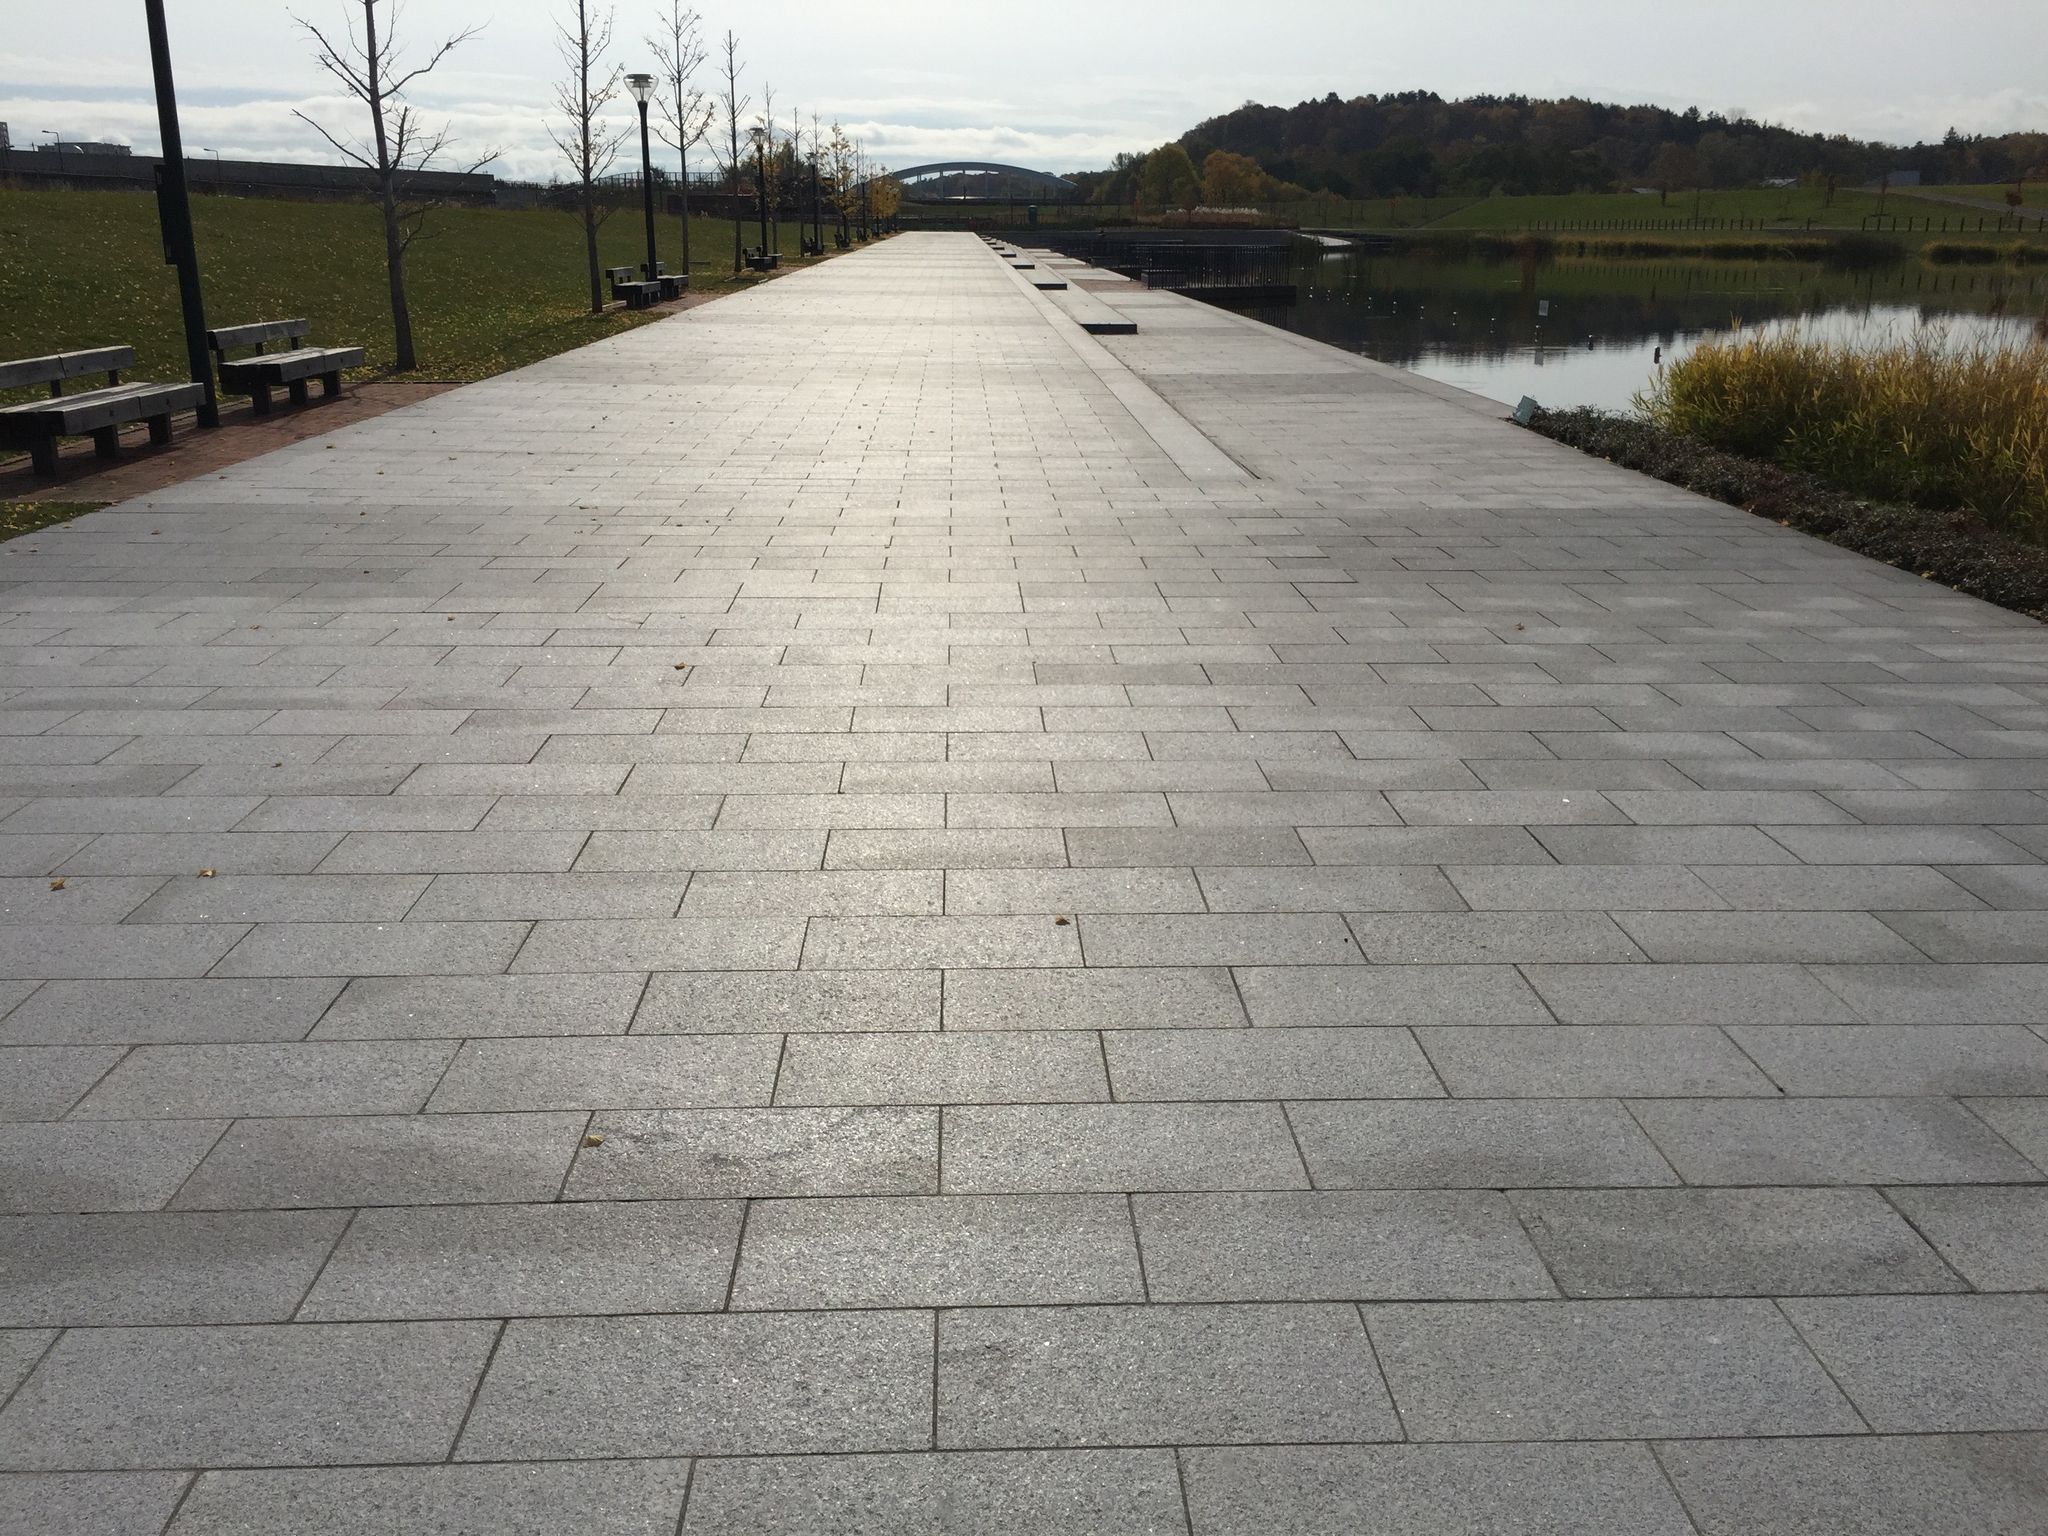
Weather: cloudy
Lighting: day
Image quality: good
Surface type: walking surface
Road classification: pedestrian, footway, path
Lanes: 1.0
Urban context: urban centre
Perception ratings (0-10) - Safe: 9.7, Lively: 2.64, Beautiful: 9.54, Boring: 3.11, Depressing: 4.71, Wealthy: 6.89